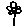
Label: flower